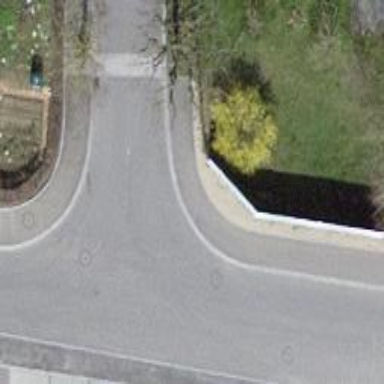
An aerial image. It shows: Residential road with asphalt surface and sidewalk on the left. There is traffic calming table on the road.